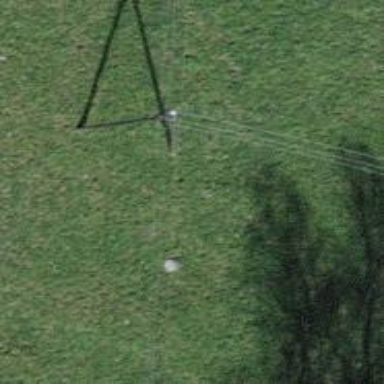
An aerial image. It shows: Minor power line.